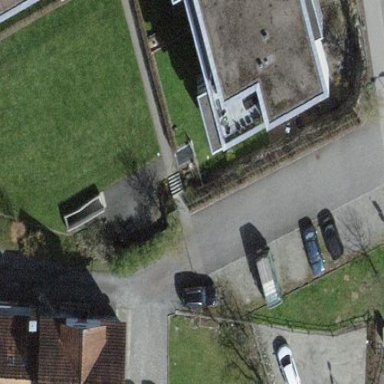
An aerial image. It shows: Street side parking area.